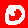
Digit: 0